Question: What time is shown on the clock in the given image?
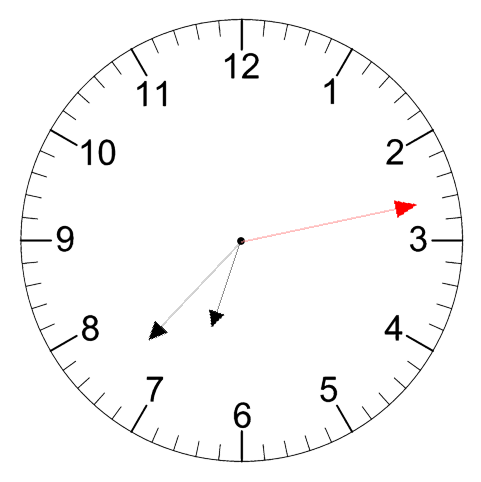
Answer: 06:37:13